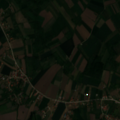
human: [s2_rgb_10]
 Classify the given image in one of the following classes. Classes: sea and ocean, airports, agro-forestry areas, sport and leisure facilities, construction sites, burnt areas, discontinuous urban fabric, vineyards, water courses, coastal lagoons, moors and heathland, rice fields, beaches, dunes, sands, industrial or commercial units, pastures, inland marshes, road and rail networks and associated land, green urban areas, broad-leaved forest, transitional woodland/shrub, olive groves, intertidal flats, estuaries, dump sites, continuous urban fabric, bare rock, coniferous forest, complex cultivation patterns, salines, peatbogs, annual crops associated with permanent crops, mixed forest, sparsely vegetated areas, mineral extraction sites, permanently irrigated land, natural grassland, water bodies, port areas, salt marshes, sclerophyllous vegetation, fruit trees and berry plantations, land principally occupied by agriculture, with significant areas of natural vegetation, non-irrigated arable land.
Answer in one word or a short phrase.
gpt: non-irrigated arable land, complex cultivation patterns, land principally occupied by agriculture, with significant areas of natural vegetation